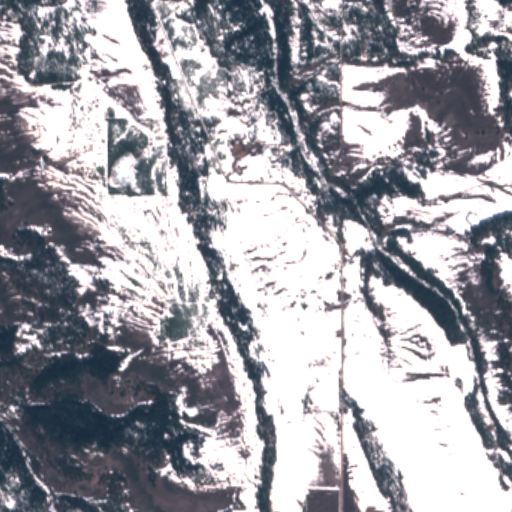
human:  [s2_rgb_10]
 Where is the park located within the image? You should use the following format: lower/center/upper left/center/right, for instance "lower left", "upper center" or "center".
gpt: The park is located in the center of the image.
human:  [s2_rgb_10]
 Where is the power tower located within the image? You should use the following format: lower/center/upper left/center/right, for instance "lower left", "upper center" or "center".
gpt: There is no power tower in the image.